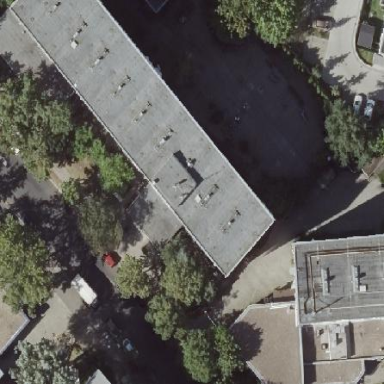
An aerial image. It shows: Building with apartments and flat roof.